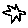
Label: star